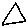
Label: triangle